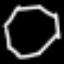
Label: octagon